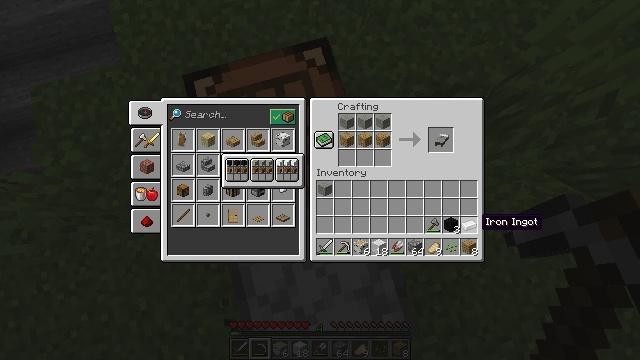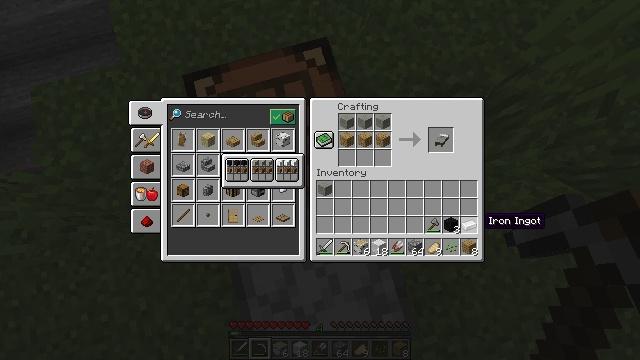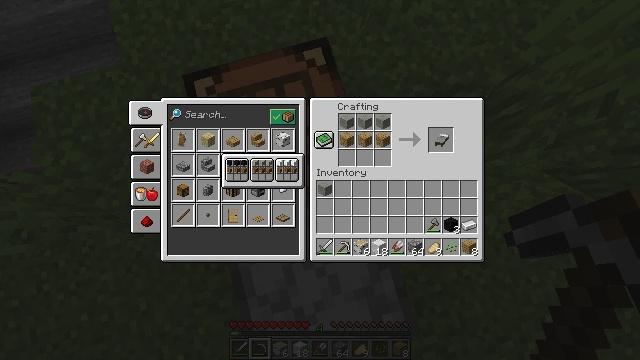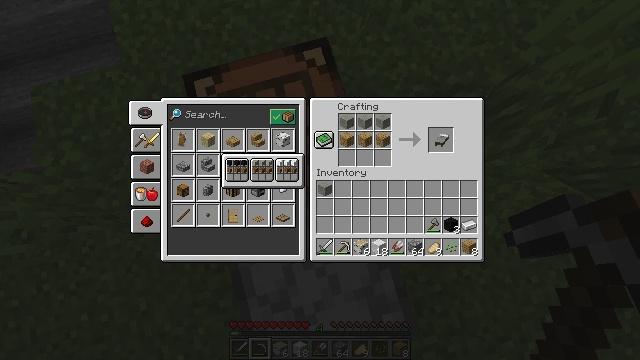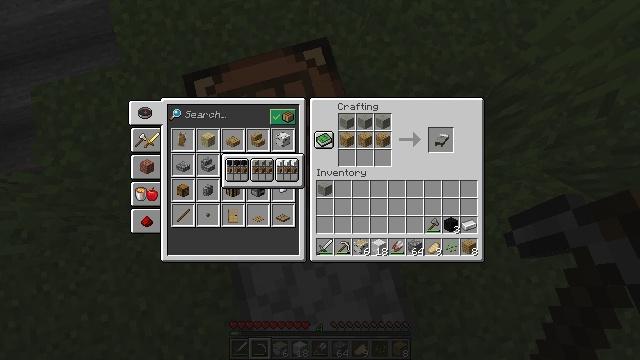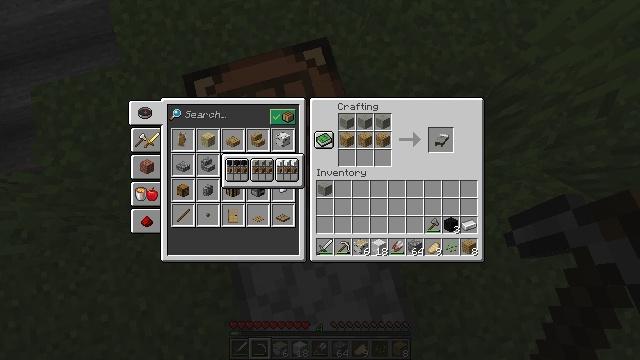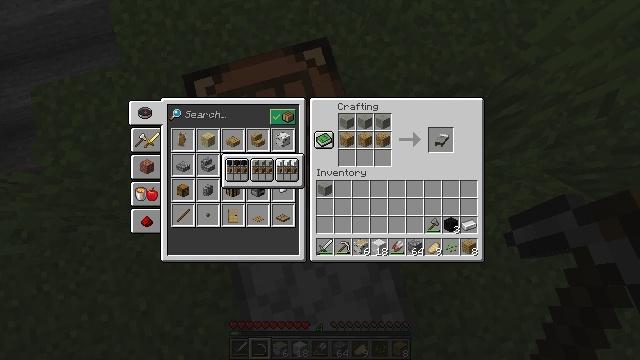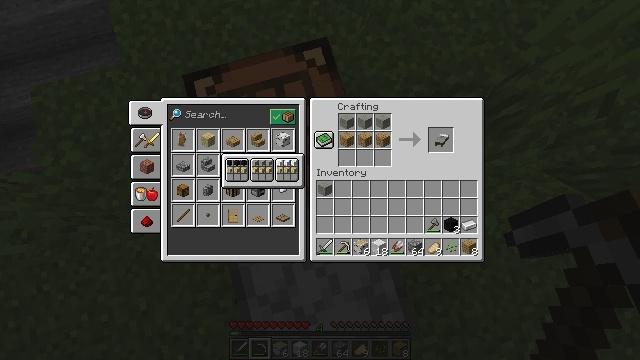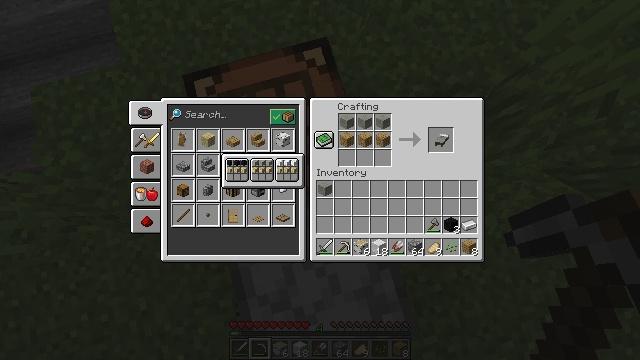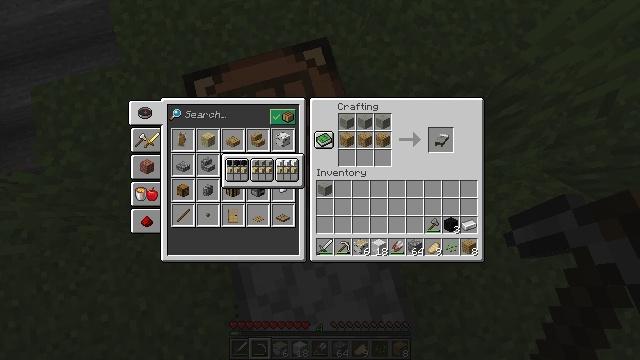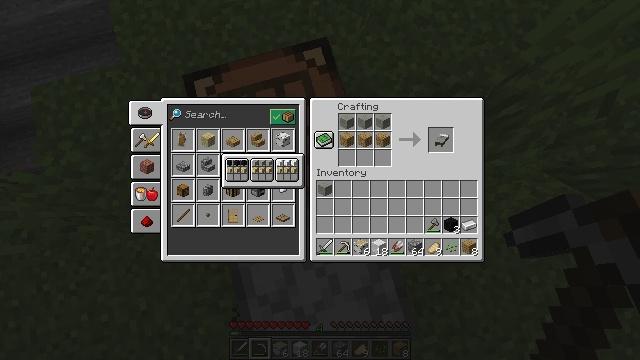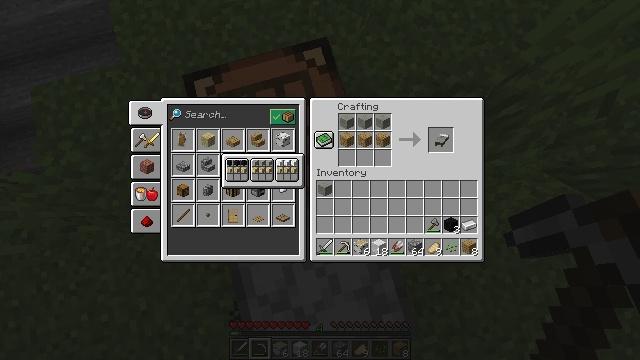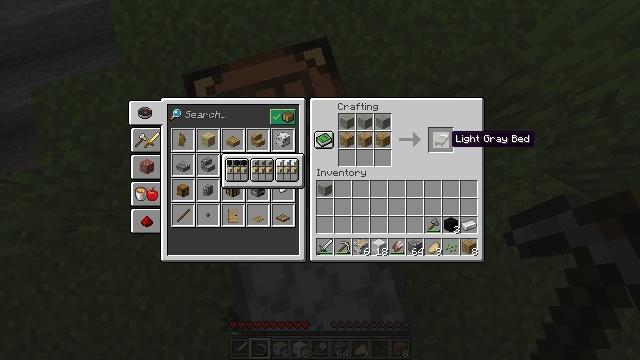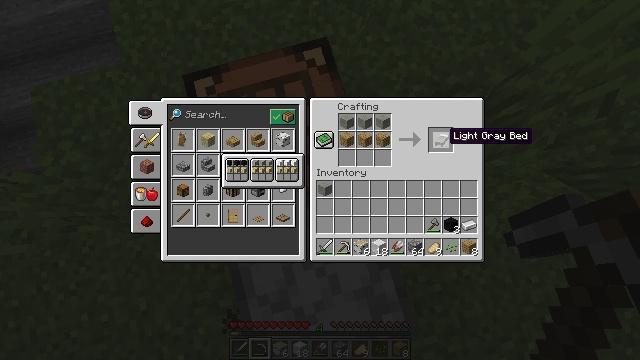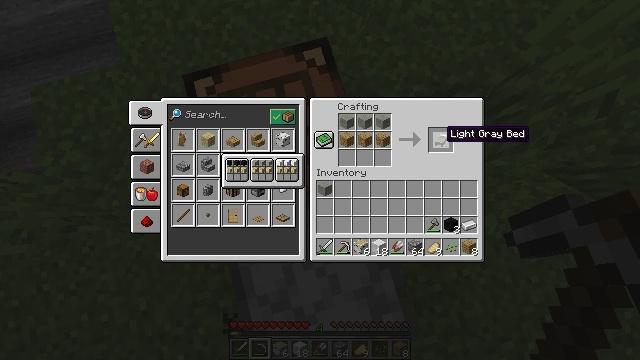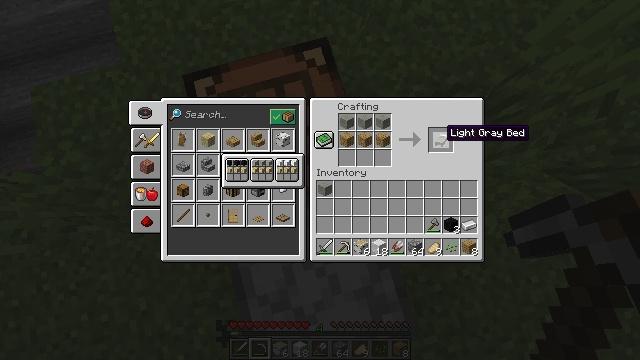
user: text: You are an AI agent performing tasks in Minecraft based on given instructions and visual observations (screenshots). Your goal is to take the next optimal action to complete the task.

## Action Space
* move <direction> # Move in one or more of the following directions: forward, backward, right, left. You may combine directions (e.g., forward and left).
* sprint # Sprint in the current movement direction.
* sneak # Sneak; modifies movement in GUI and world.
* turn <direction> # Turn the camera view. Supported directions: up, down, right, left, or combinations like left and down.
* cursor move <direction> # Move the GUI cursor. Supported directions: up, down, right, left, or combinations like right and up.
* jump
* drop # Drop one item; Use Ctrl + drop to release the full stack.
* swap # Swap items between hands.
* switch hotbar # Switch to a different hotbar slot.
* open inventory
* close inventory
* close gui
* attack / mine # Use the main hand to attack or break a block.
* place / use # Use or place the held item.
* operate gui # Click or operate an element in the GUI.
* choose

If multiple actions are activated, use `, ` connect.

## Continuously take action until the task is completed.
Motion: motion action
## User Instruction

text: Craft a black bed.
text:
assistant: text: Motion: no_op
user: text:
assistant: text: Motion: turn right and up
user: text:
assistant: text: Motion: turn right and up
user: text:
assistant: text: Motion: turn up
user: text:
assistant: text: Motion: turn up
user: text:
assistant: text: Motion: no_op
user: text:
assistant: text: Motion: no_op
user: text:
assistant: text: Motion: turn left
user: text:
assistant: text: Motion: turn left
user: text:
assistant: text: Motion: turn left
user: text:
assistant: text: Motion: turn left
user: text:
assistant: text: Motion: no_op
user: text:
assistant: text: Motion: no_op
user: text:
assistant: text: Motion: no_op
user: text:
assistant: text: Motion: no_op
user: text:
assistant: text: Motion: no_op
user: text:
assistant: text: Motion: no_op
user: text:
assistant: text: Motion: no_op
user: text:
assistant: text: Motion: attack / mine
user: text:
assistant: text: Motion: attack / mine
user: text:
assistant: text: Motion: attack / mine
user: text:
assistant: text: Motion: no_op
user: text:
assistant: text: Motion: turn down
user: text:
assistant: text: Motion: turn down
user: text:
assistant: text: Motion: turn down
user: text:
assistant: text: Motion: turn down
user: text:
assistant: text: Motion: turn down
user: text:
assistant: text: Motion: turn down
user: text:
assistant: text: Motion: no_op
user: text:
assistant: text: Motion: no_op